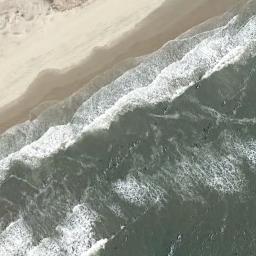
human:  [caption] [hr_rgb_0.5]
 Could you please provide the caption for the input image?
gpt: The narrow beach with white sand and the color of the seawater is green .

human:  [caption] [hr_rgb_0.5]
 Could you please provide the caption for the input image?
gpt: The beach is made up of light green seawater and a yellow coast .

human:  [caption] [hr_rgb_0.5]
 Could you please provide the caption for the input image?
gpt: Gray sea water and white wet beach .

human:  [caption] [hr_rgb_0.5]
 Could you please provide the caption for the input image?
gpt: The sea was rough by the beach .

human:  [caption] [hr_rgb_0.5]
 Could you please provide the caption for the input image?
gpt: There are water marks on the beach .